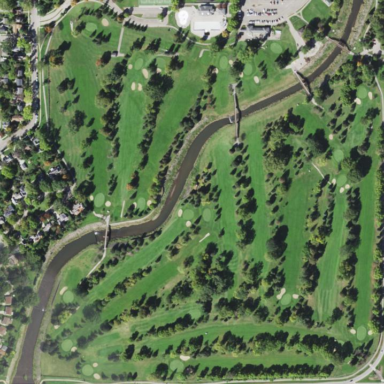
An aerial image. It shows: Golf course surrounded by greenery.